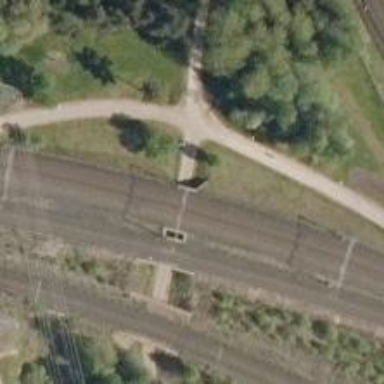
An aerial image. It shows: Asphalt cycleway designed for Nordic skiing.